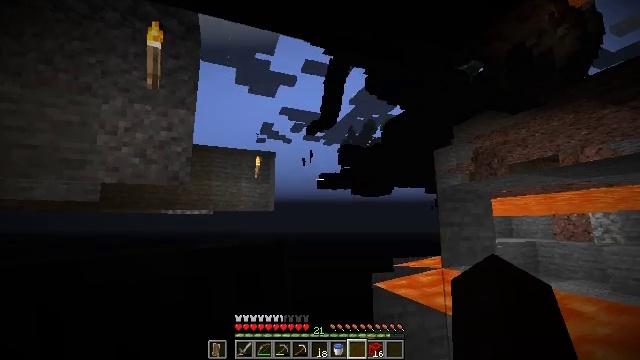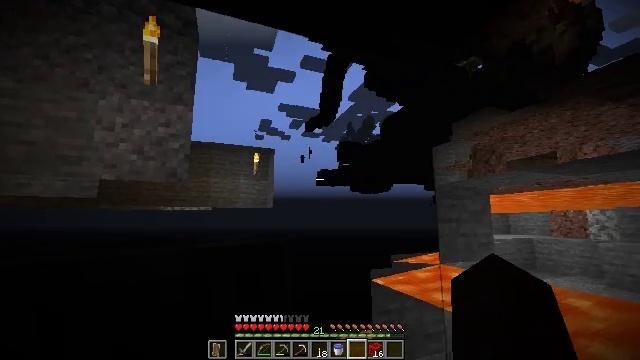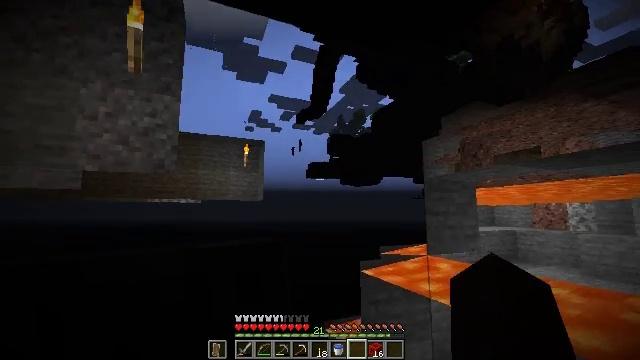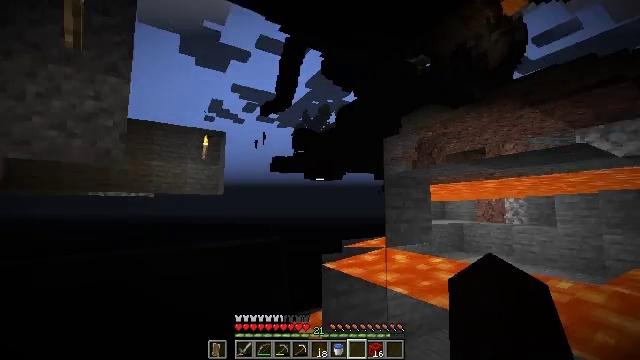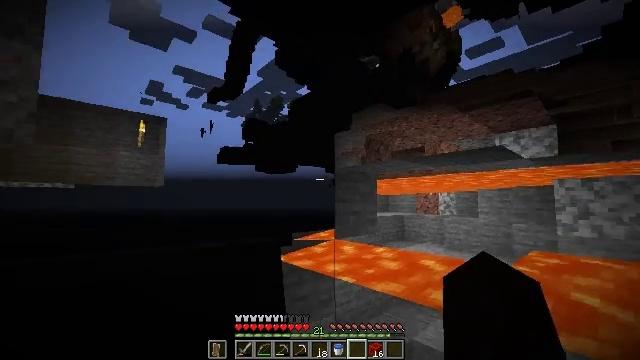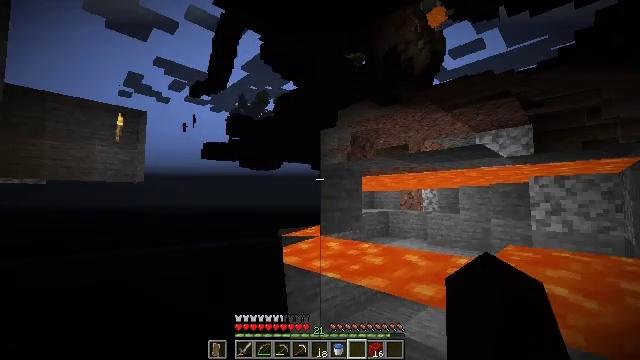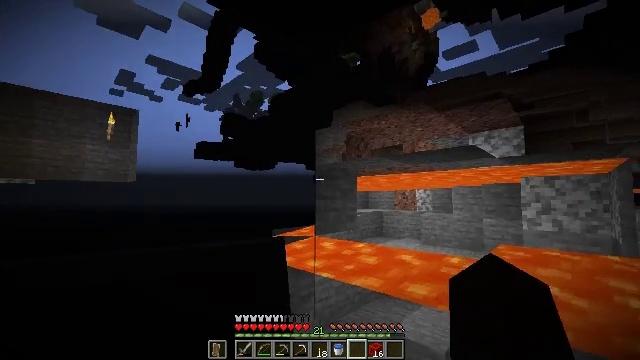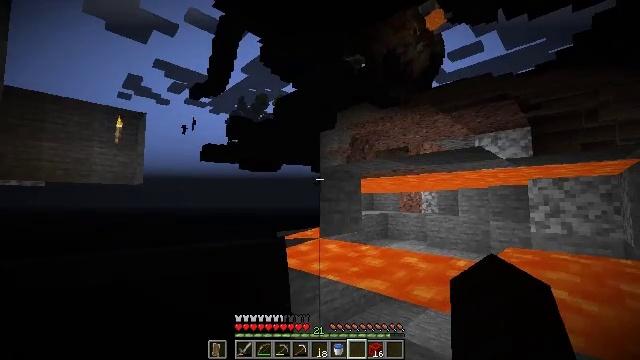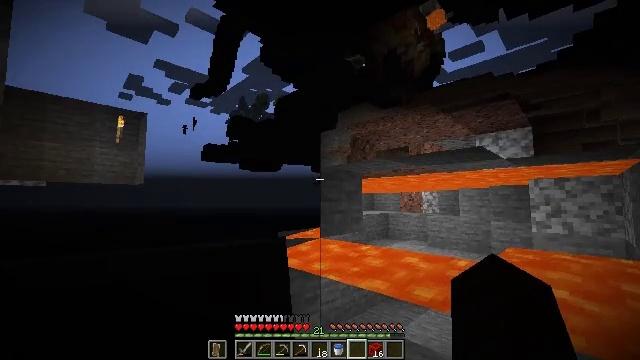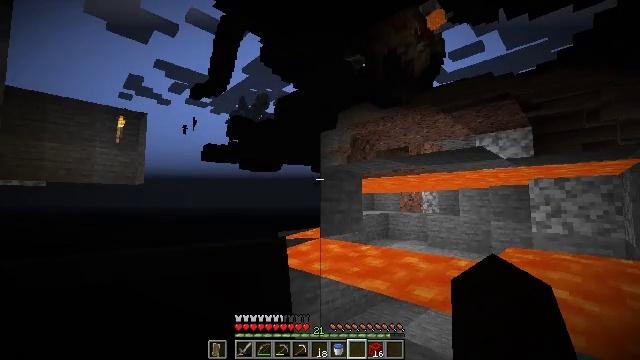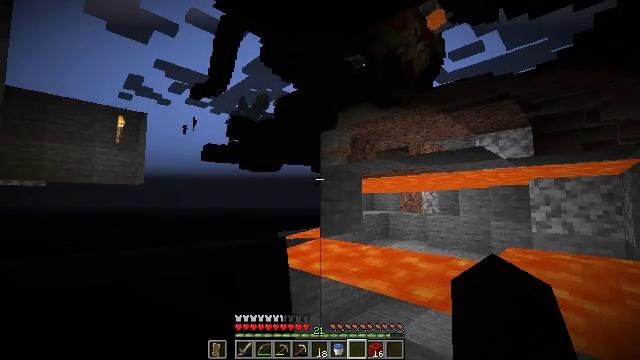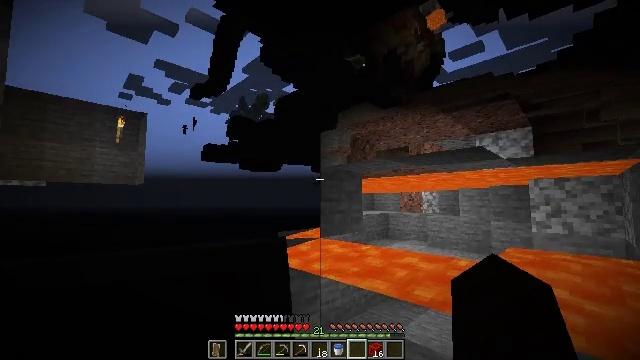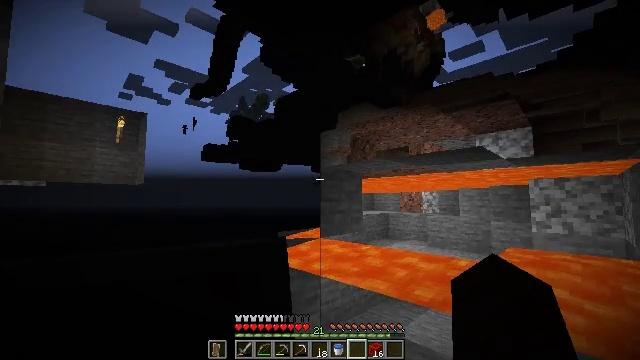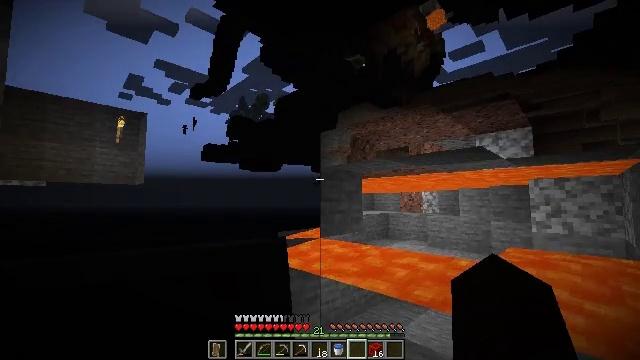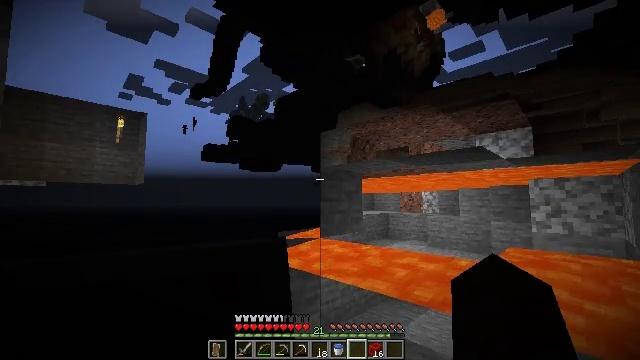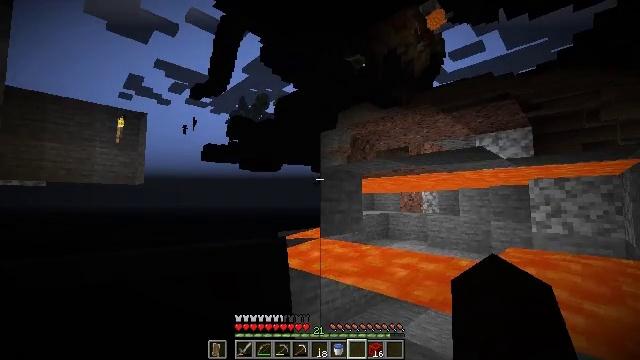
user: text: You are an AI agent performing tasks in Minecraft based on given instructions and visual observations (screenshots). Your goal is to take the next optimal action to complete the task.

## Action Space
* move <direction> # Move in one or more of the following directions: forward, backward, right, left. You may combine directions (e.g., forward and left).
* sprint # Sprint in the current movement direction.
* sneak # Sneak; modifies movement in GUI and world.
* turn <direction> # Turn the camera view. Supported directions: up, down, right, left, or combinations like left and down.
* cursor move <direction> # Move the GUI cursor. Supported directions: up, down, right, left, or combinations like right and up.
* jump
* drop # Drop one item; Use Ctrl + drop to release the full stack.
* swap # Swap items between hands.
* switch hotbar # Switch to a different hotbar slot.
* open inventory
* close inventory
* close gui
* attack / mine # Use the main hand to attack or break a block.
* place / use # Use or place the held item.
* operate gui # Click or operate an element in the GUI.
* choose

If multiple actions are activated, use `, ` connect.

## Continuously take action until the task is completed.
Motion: motion action
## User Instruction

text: Destroy the piston head component.
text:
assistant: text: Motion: no_op
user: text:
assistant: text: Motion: turn right and down
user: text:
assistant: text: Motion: turn right and down
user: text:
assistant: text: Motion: turn right and down
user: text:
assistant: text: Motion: turn right
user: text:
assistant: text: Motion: turn right
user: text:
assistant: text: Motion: turn left
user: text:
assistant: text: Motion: no_op
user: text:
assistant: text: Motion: no_op
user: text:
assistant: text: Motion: no_op
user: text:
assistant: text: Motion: no_op
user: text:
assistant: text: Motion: no_op
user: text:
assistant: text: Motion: no_op
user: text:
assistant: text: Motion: no_op
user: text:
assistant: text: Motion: no_op
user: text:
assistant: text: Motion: turn right and up
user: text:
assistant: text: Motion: turn right and up
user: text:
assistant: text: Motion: turn right and up
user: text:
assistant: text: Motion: turn right and up
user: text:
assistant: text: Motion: turn right
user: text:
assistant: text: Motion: no_op
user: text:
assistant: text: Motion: no_op
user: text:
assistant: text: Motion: no_op
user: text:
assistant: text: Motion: no_op
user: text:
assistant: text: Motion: no_op
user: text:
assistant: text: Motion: no_op
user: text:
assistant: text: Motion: turn right
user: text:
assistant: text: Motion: turn right and down
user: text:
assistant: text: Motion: turn right and down
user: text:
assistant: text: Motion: turn right and down